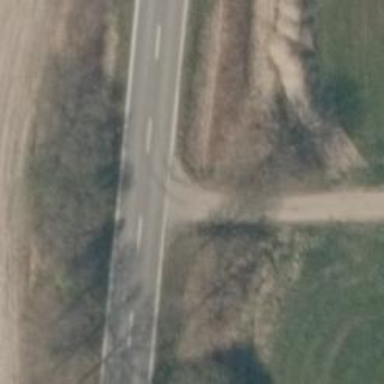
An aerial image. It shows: Secondary road with asphalt surface.